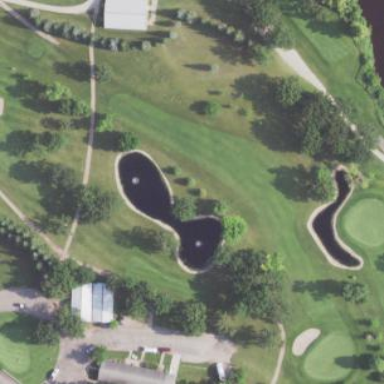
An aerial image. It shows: Scenic golf fairway.